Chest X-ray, PA view. Patient: 62 years old, sex M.
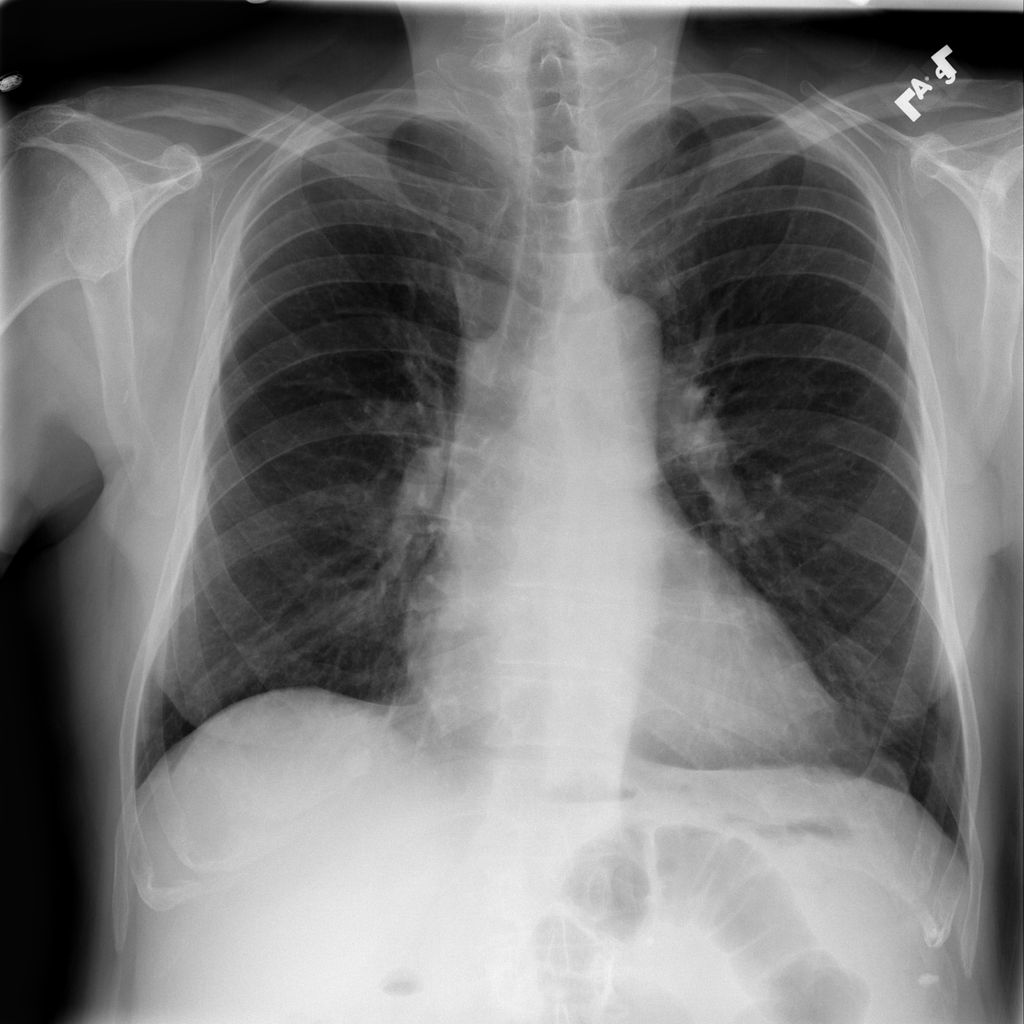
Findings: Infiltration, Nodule